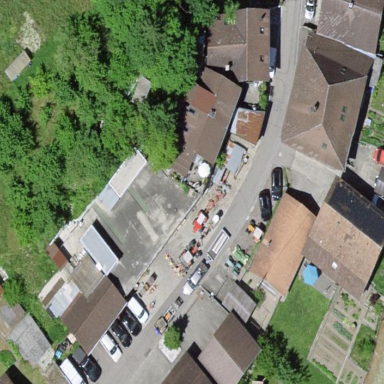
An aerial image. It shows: Garage building.